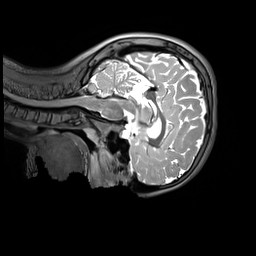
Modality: T2w
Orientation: sagittal
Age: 11
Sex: female
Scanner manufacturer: siemens
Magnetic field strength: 3 T
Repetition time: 3.2 s
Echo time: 0.408 s